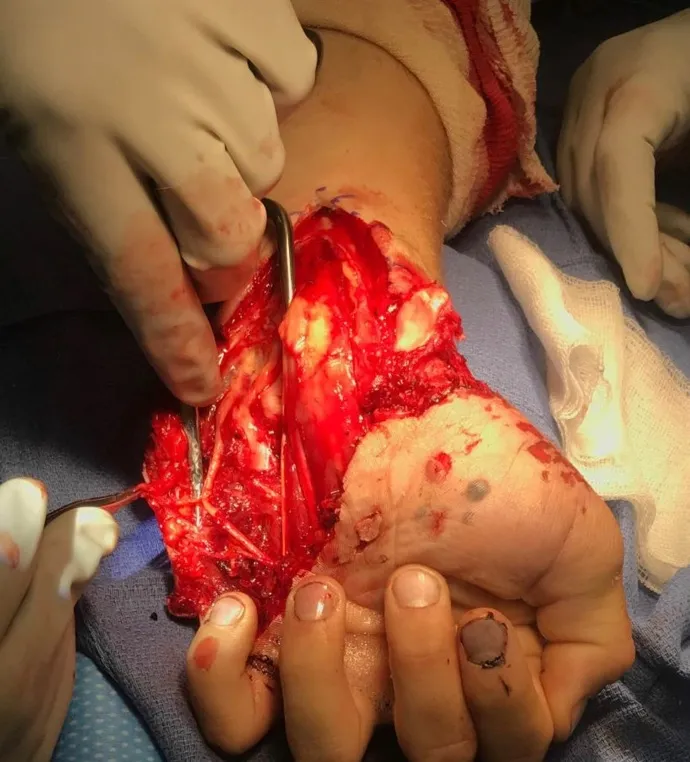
Intraoperative image depicting the surgical release of the ulnar nerve and its branches. The scaphoid is also seen dislocated.
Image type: medical_photograph (other_medical_photograph)